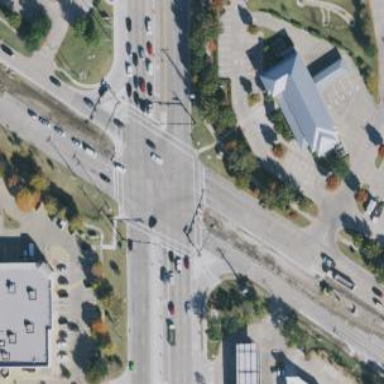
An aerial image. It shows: Marked footway crossing with lines.